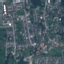
Land use / land cover class: Residential